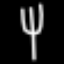
Label: fork